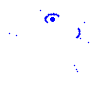
Particle: pion